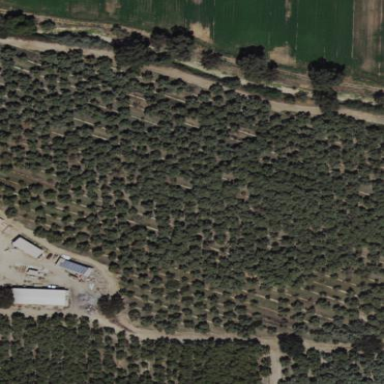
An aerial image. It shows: Orchard filled with walnut trees.